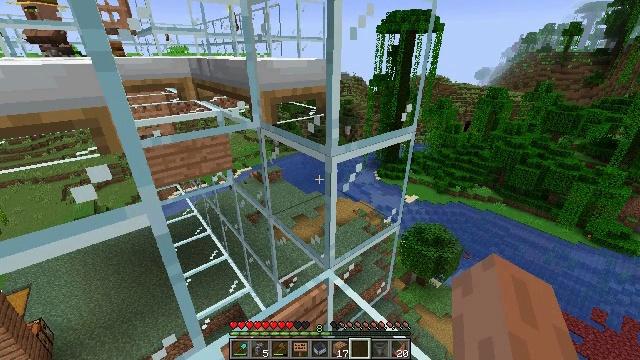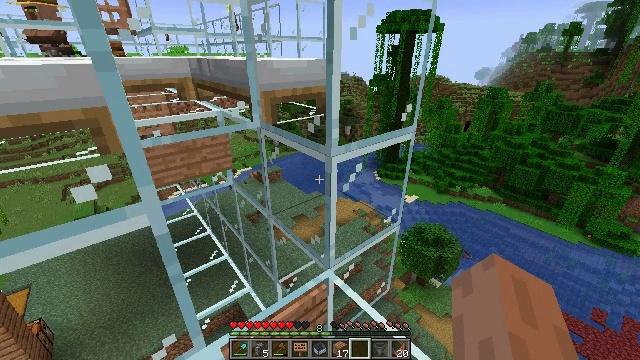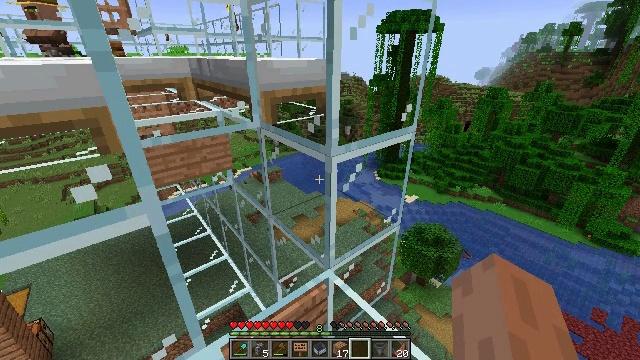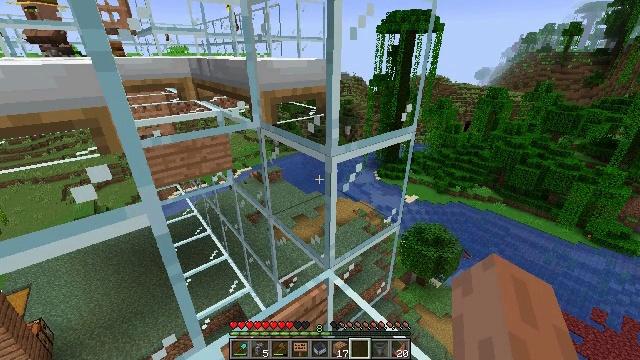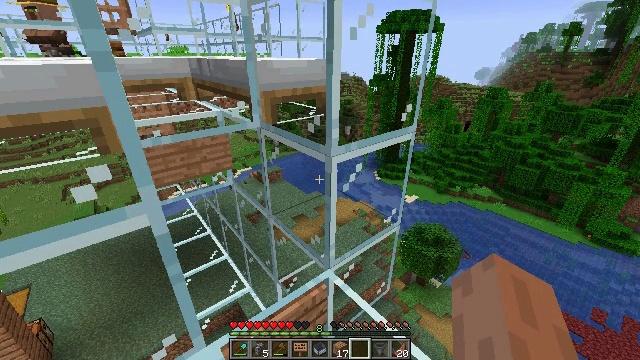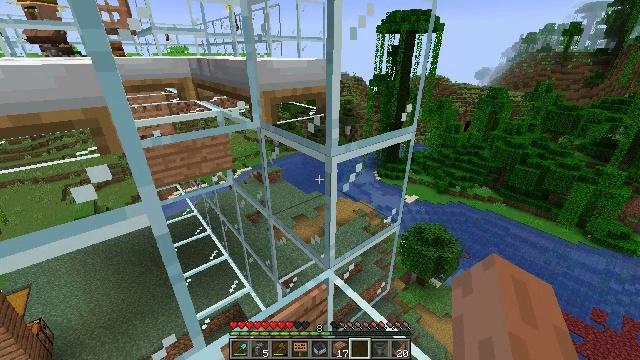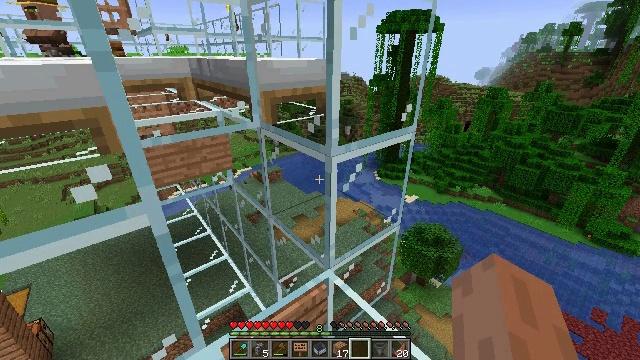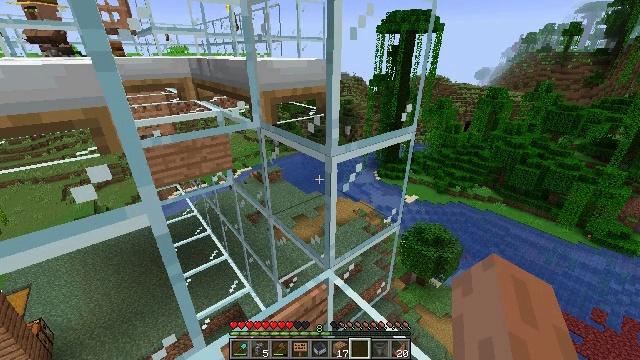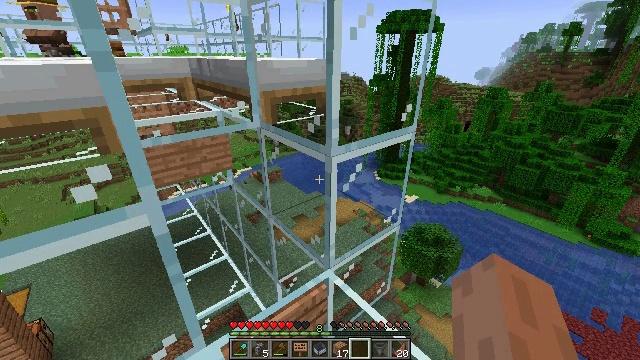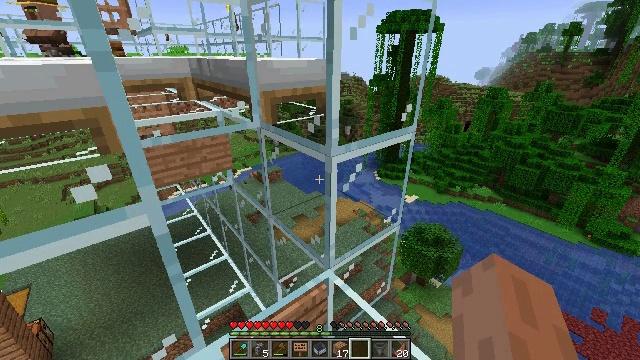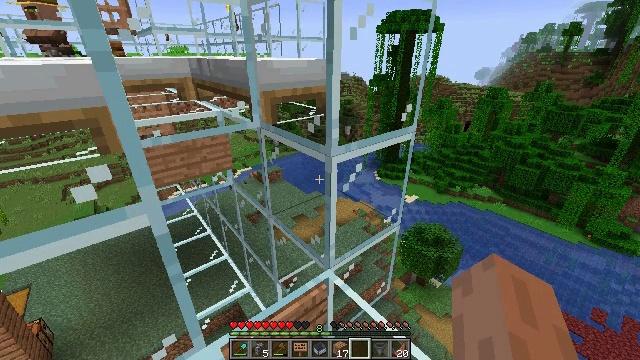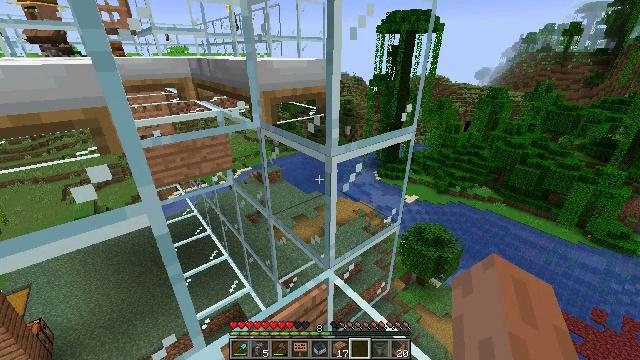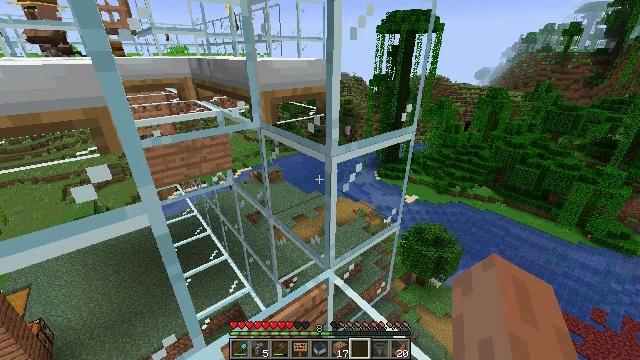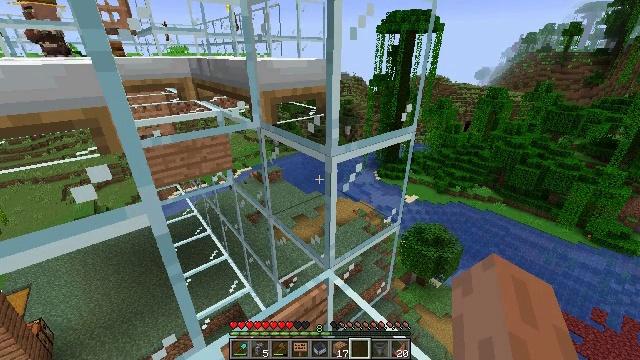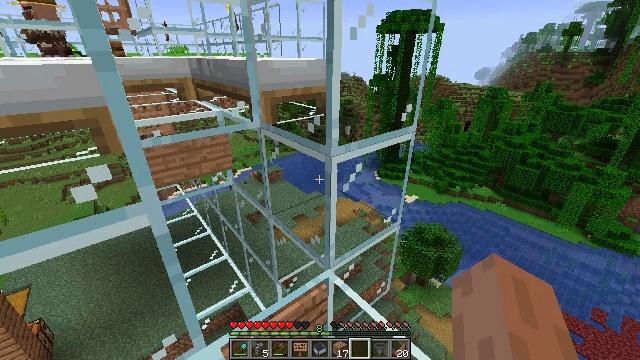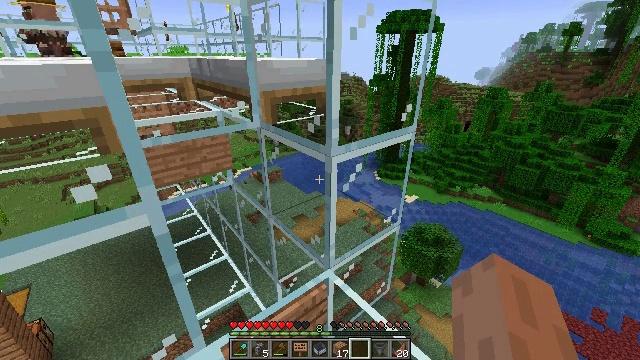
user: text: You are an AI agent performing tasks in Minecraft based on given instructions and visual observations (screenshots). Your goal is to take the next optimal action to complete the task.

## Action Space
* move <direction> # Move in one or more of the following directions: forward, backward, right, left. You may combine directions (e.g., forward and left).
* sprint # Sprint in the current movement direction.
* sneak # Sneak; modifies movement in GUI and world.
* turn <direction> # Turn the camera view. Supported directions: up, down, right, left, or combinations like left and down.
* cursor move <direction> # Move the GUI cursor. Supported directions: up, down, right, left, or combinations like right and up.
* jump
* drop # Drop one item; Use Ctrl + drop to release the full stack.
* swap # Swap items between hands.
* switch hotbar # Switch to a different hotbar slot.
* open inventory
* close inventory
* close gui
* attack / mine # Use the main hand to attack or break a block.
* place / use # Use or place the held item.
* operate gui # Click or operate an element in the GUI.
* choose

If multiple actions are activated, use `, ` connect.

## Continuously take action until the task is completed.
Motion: motion action
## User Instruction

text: Harvest jungle planks from a wall or floor.
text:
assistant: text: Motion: no_op
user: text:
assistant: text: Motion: no_op
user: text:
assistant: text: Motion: no_op
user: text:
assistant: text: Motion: no_op
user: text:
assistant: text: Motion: no_op
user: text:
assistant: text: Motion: no_op
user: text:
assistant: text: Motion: no_op
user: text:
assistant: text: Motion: no_op
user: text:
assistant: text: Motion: no_op
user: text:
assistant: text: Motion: no_op
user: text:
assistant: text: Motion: no_op
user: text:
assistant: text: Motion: no_op
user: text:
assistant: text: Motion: no_op
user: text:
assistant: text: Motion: no_op
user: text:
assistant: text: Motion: no_op
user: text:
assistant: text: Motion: no_op
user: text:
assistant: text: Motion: no_op
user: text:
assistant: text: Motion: no_op
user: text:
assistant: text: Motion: no_op
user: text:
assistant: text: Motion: no_op
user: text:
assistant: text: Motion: no_op
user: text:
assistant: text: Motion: no_op
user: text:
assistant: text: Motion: no_op
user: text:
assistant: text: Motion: no_op
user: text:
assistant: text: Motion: no_op
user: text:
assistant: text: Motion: no_op
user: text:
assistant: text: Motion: no_op
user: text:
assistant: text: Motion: no_op
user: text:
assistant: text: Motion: no_op
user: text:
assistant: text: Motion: no_op